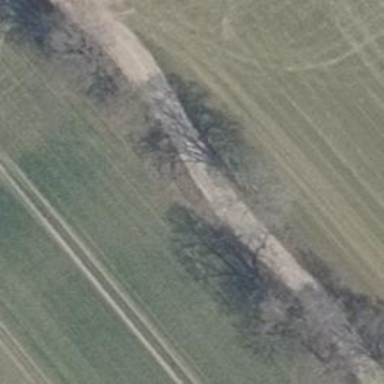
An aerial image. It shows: Row of deciduous broadleaved trees.